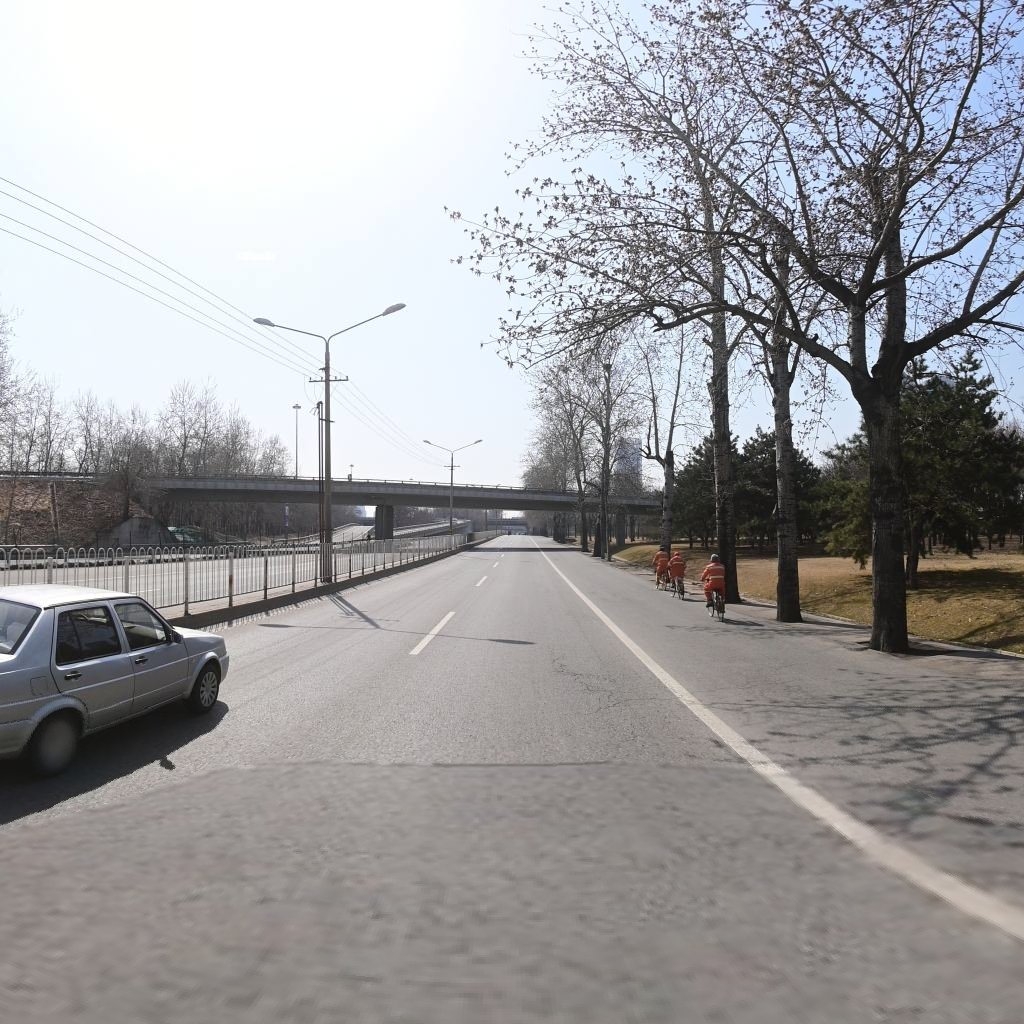
Region: Chaoyang
Road damage annotations: alligator crack